Interaction volume radius: 10 \u00c5
Interaction volume height: 20 \u00c5
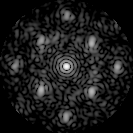
Disorder parameter: 0.4446